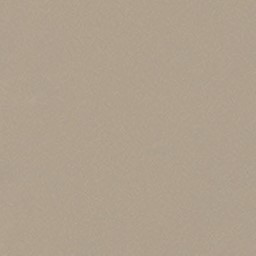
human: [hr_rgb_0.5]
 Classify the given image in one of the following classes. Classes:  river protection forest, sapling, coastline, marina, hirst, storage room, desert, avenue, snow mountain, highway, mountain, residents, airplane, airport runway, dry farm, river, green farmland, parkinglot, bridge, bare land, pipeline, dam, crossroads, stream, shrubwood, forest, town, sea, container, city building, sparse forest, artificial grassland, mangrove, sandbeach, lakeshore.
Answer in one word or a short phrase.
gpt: desert